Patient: sex F, age 57
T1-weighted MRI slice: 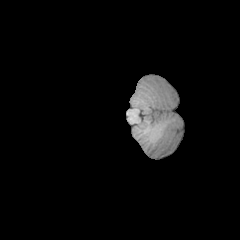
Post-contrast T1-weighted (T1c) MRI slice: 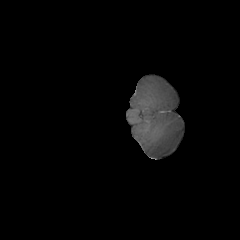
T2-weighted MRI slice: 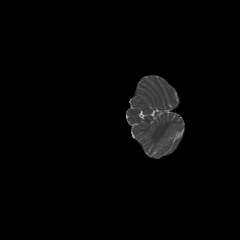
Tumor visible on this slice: no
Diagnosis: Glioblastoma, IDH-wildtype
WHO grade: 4